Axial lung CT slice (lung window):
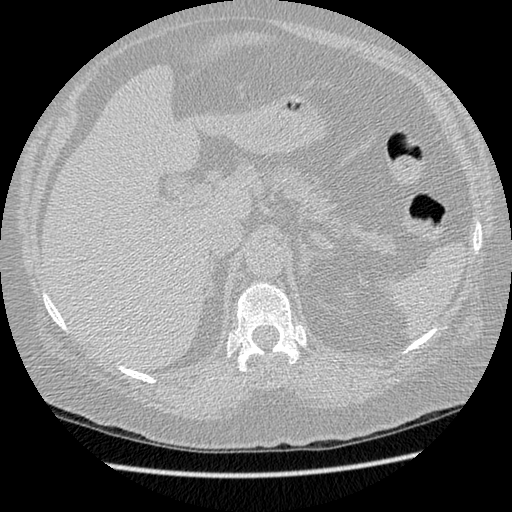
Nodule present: no